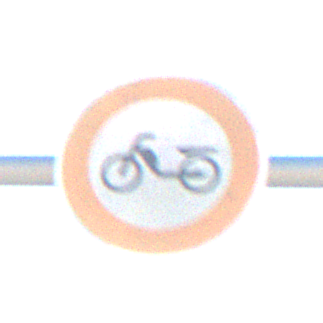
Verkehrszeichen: VerbotMofas
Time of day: Midday
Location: Outdoor (Nature)
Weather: Clear
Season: NotSpecified
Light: Natural